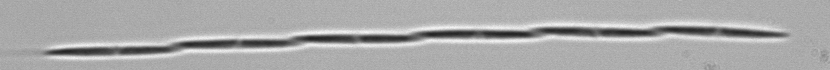
Label: Pseudo-nitzschia